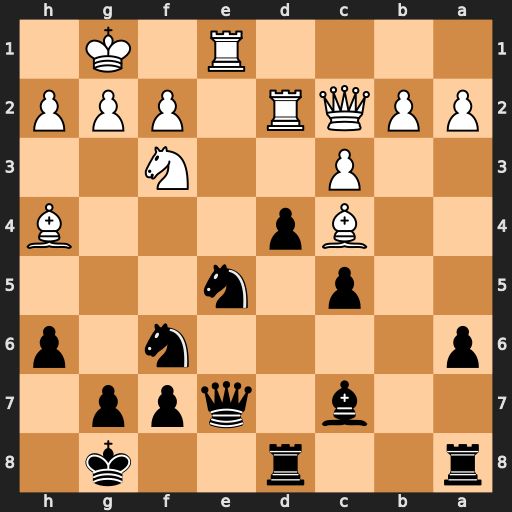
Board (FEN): r2r2k1/2b1qpp1/p4n1p/2p1n3/2Bp3B/2P2N2/PPQR1PPP/4R1K1
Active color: b
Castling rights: -
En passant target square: -
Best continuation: Nxf3+ gxf3 Qxe1+